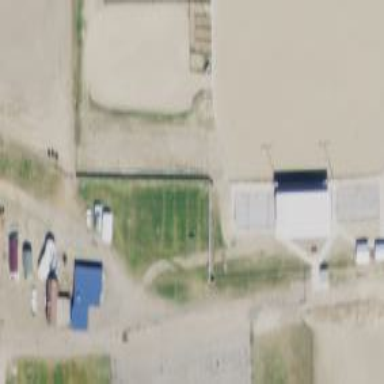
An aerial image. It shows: Rodeo pitch for leisure land activities.